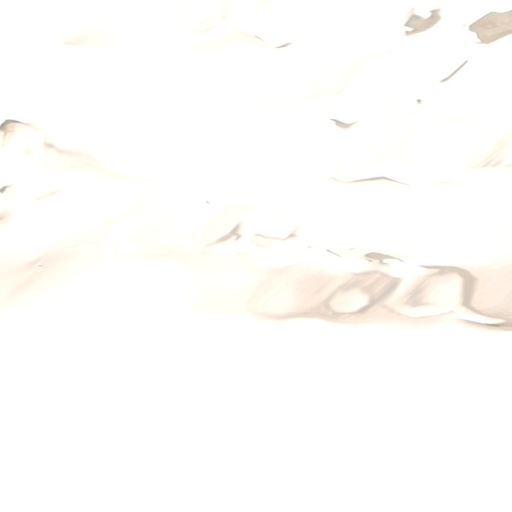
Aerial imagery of mountain in Alaska named Mount Capps containing only unknown